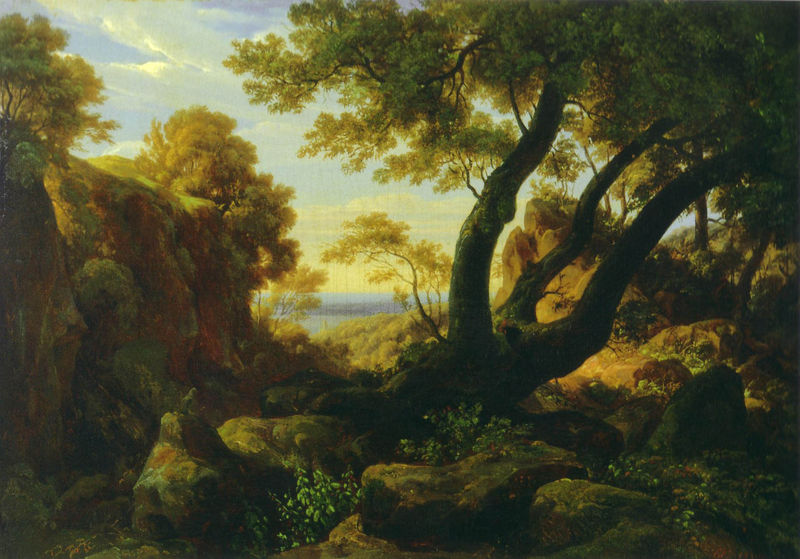
Titel: Ariccia, Bäume im Park der Villa Chigi
Künstler: Ernst Fries
Standort: Heidelberg
Institution: Kurpfälzisches Museum der Stadt Heidelberg
Schlagwörter: baum, berg, blau, blätter, dunkel, felsen, gemälde, himmel, laub, meer, schatten, wasser, weiß, wolken, bäume, gelb, grün, impressionismus, landschaft, see, äste, abend, braun, hell, licht, gras, rot, tier, wolke, stein, steine, dämmerung, ebene, einsamkeit, ferne, horizont, hügel, natur, stamm, strauch, weite, büsche, gebüsch, sonne, sträucher, gold, pflanzen, kontrast, wald, sommer, ruhe, düster, naturalismus, perspektive, abhang, nachmittag, warm, fels, felswand, hang, leer, tag, schlucht, küstenlandschaft, wild, blue, oil, red, white, afternoon, black, dark, golden, green, modern, painting, yellow, flowers, oil painting, brown, plant, bucht, moos, lichtung, sonnig, wood, flower, romantisch, cliff, cloud, clouds, life, rock, rocks, sky, stone, tree, hill, hills, lake, landscape, mountain, mountains, nature, ocean, orange, sea, shore, water, atmospheric perspective, distance, german, germany, horizon, horizontal, summer, sun, trees, grad, waldstück, fernsicht, atmosphäre, america, autumn, evening, forest, glen, grass, light, peaceful, river, bushes, plants, view, wipfel, schtten, color, forst, hillside, shadow, wilderness, realist, french, romantic, romanticism, fall, cliffs, wind, moss, scene, sunlight, dirt, outside, rural, sunny, valley, bewuchs, day, busch, glade, ivy, leaves, pastoral, trunk, meerblick, renaissance, place, art, beauty, colors, nineteenth century, shine, study, sublime, foreground, bush, hudson river school, branches, lanscape, shrub, beautiful, leaf, outdoors, forrest, sunset, shading, shade, vegetation, paint, peace, shrubs, friedrich, sunrise, contrast, drama, land, outdoor, branch, stones, boulders, courbet, surrealist, greens, canopy, balu, earth, middle ages, woods, vista, countryside, boulder, foliage, natural, flemish, plein aire, rocky, landscape painting, trunks, abhand, schon, grove, leaning tree, lush, overgrown, serene, verdant, air, wildlife, scenery, greenery, caspar david friedrich küstenlandschaft, 19. jahrhundert, panorama, imwald, clif, shrubbery, eden, bluff, bark, ruisdael, sturm und drang, kasper david friedrich, nordic, greeb, jungle, quiet, overgrowth, lakeside, fauna, treee, sones, art history, hll, liegender baum, undergrowth, mossy, hill cliff, treses, lansd, cliffface, plenair, ozean, rura, tangled